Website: walmart
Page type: payment
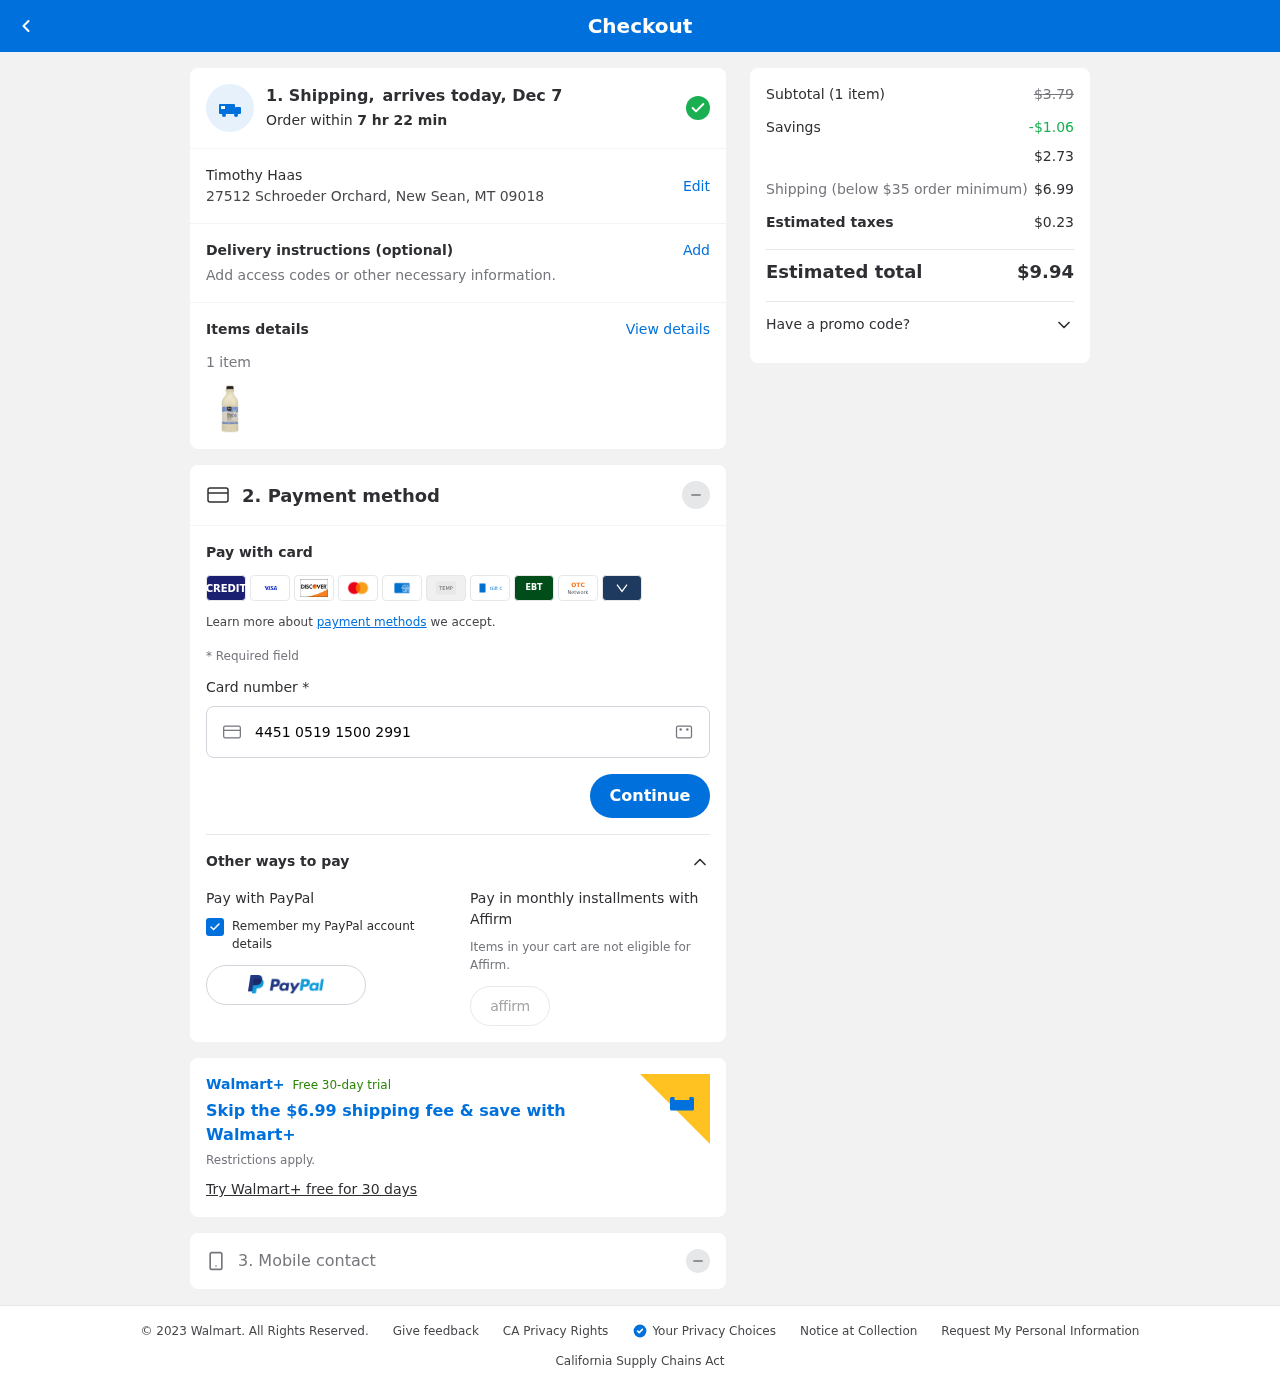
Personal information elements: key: PII_FULLNAME
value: Timothy Haas
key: PII_STREET
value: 27512 Schroeder Orchard
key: PII_CITY_STATE_ZIP
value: New Sean, MT 09018
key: PII_CARD_NUMBER
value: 4451 0519 1500 2991
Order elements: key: ORDER_DELIVERY_DATE
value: Dec 7
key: ORDER_NUM_ITEMS
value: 1
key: ORDER_SUBTOTAL_BEFORE_SAVINGS
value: $3.79
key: ORDER_SAVINGS
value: -$1.06
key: ORDER_SUBTOTAL
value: $2.73
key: ORDER_SHIPPING_COST
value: $6.99
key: ORDER_TAX
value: $0.23
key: ORDER_TOTAL
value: $9.94